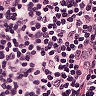
Metastatic tissue present: no